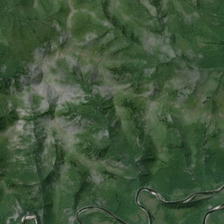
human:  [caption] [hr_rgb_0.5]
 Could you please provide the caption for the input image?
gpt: the height of this mountain is very high .

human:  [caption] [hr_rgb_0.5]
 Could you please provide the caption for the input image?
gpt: the height of this mountain is very high .

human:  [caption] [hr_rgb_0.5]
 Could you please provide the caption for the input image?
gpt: a river flows through the tall mountain .

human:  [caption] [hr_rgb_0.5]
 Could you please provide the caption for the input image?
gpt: a river flows through the tall mountain .

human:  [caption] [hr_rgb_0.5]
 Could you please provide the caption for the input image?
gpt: a river flows through the tall mountain .